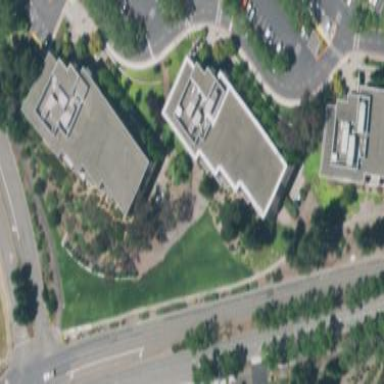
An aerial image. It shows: Office building.